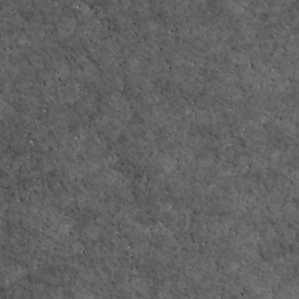
Label: non_frost